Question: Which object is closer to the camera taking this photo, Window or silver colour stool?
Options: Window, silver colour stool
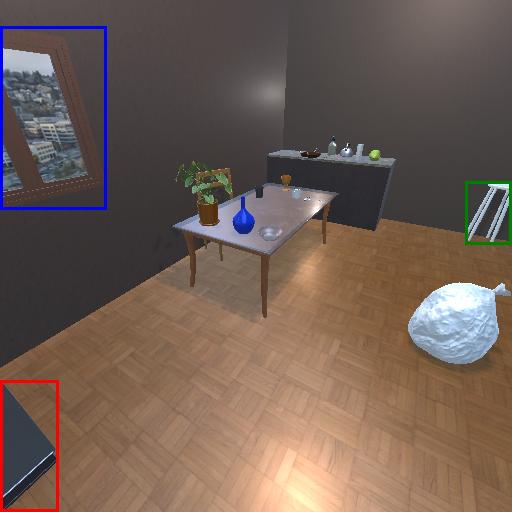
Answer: Window